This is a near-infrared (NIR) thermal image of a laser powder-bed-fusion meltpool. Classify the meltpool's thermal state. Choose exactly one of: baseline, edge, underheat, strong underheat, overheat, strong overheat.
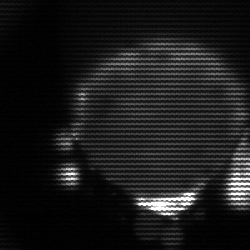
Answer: edge